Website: slack
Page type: stored-credit-cards
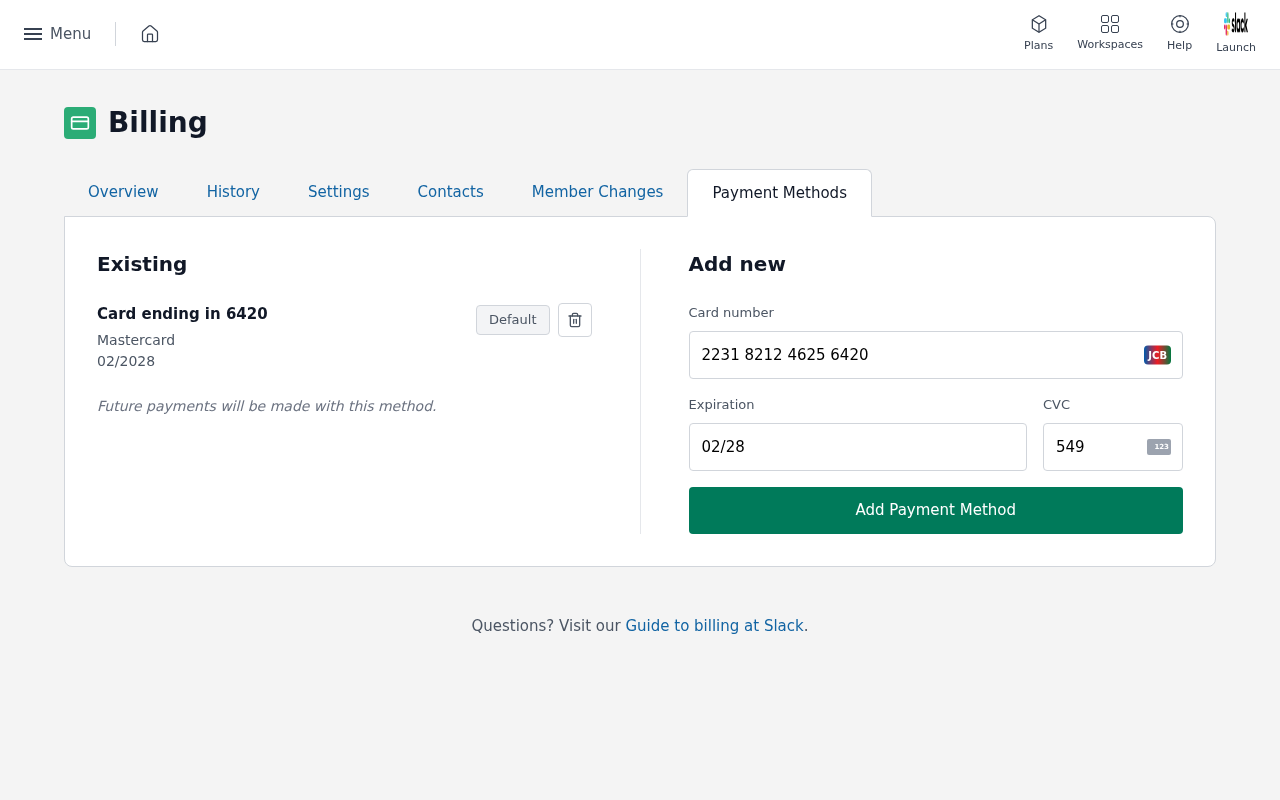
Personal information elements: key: PII_CARD_CVV
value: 549
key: PII_CARD_EXPIRY
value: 02/2028
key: PII_CARD_EXPIRY
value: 02/28
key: PII_CARD_LAST4
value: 6420
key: PII_CARD_NUMBER
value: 2231 8212 4625 6420
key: PII_CARD_TYPE
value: Mastercard